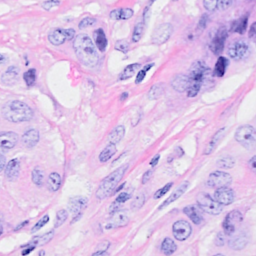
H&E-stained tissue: Breast